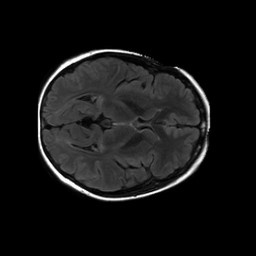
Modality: FLAIR
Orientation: axial
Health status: ill
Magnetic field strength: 3 T